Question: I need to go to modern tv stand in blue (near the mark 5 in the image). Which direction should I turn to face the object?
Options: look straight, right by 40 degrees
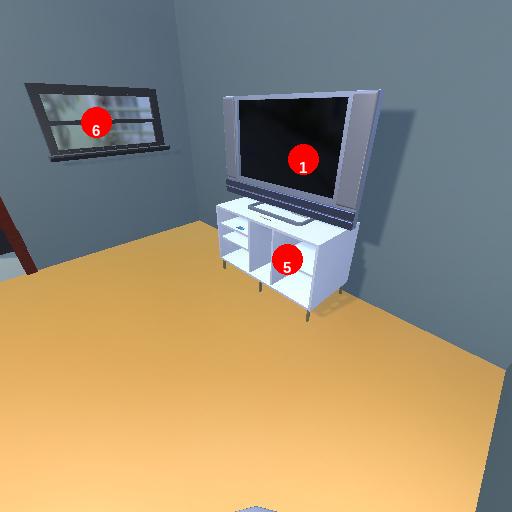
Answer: look straight